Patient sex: M
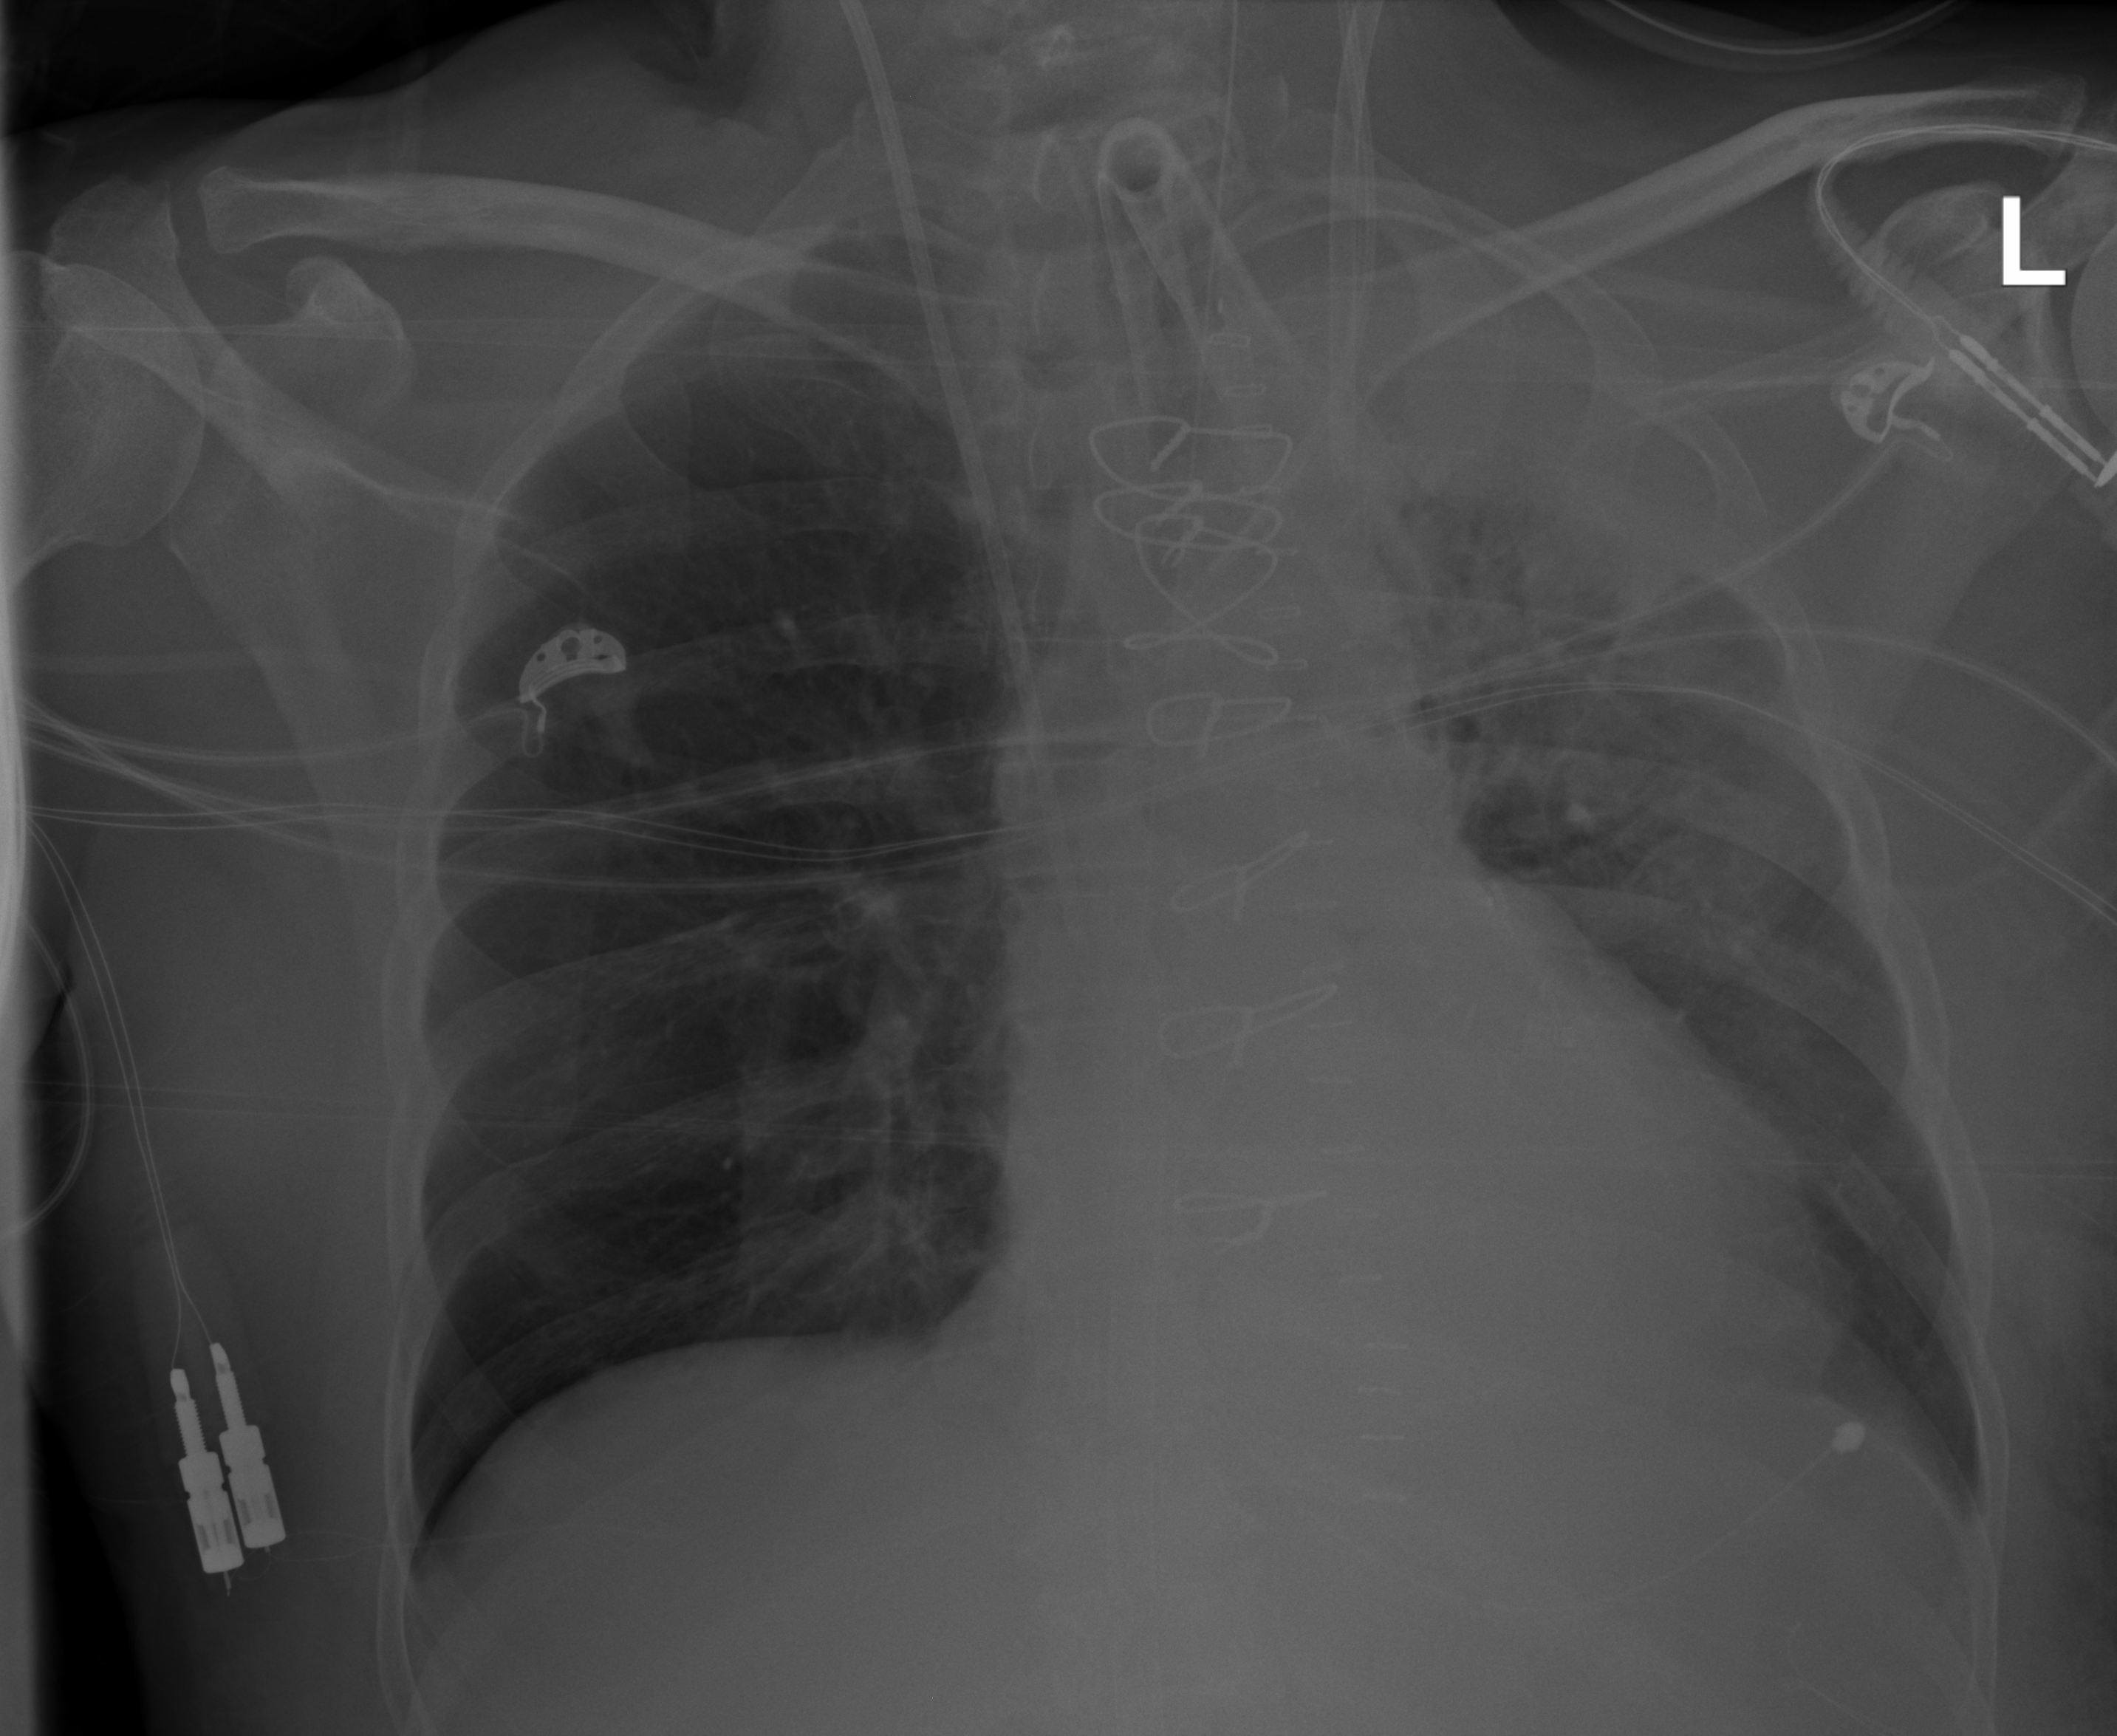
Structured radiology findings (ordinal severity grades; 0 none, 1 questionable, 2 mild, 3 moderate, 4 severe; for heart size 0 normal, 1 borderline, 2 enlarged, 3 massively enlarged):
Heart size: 1
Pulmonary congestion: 0
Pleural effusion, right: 0
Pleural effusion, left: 3
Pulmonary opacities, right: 0
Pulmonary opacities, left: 0
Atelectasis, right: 2
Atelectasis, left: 3